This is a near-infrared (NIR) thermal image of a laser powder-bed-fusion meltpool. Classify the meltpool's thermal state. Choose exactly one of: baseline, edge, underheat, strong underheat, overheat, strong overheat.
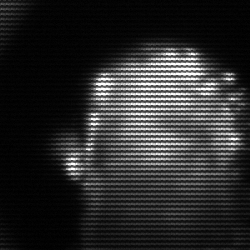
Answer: baseline